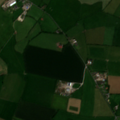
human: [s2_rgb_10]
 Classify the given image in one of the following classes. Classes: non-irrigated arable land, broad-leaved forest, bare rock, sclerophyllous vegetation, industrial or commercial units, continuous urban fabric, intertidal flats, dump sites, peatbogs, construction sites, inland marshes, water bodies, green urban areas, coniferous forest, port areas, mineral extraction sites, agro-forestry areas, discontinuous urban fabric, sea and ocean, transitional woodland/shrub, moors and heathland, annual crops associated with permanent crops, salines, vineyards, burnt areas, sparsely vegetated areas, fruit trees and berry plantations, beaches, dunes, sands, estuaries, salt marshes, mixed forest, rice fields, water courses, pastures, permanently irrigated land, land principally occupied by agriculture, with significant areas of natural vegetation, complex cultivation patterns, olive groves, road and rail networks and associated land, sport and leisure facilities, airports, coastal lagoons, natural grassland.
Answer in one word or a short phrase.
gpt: non-irrigated arable land, pastures